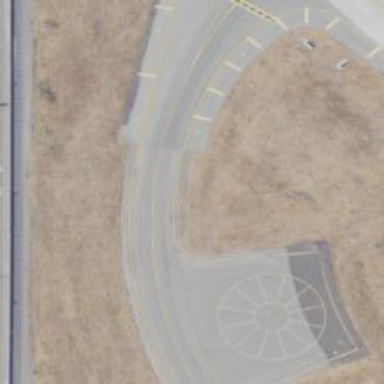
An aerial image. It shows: View of taxiway at the airport.